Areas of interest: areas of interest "Park and greenspace"
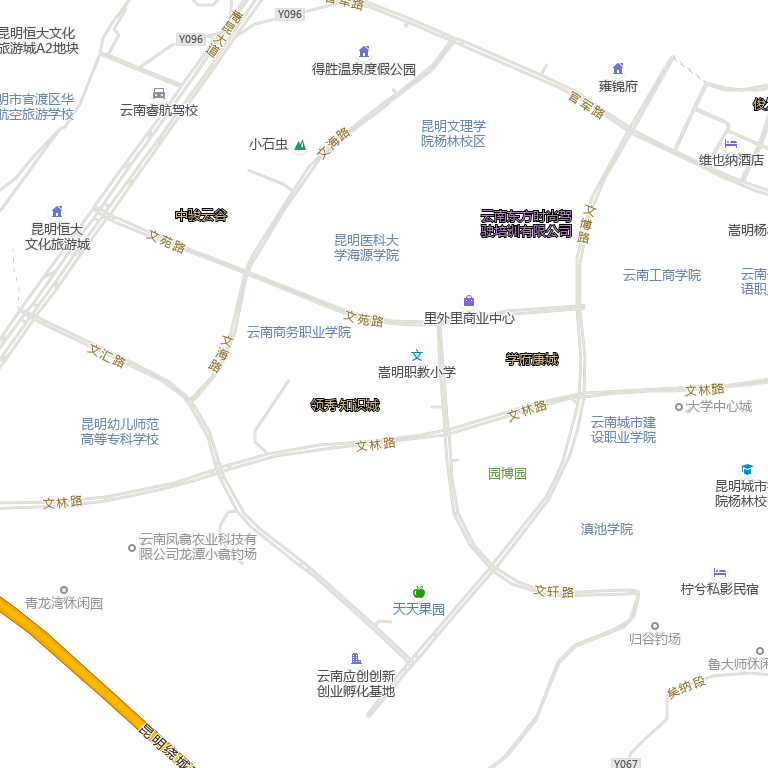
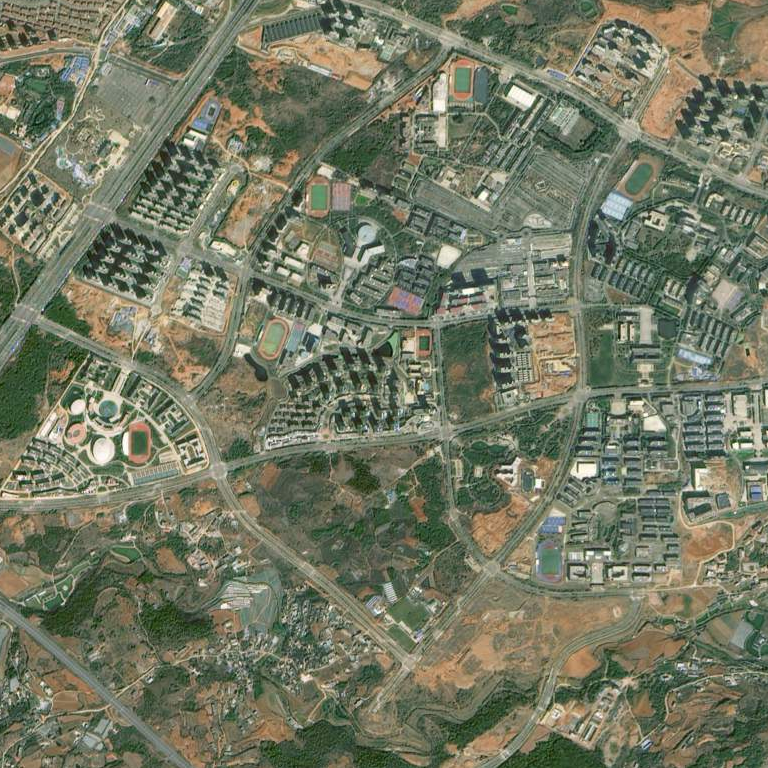